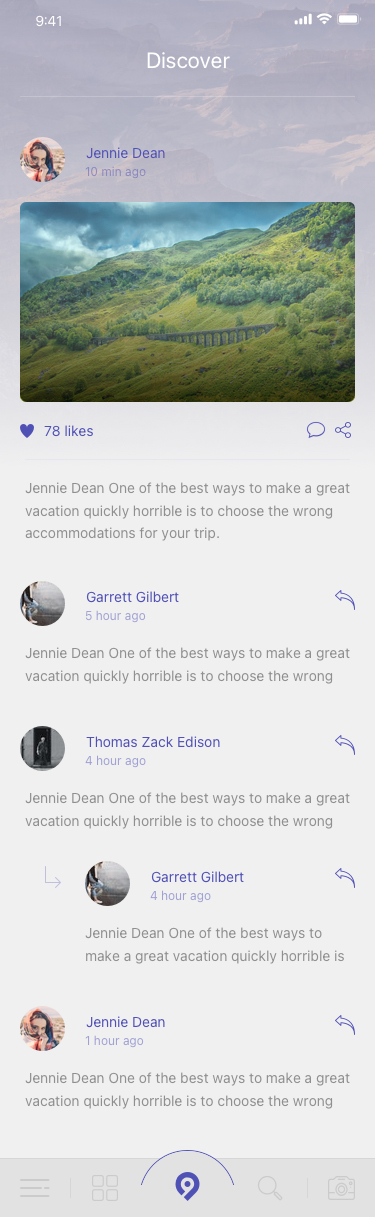
Text in this UI design:
Discover
Jennie Dean
10 min ago
78 likes
Jennie Dean One of the best ways to make a great vacation quickly horrible is to choose the wrong accommodations for your trip.
Garrett Gilbert
5 hour ago
Jennie Dean One of the best ways to make a great vacation quickly horrible is to choose the wrong accommodations for your trip.
Thomas Zack Edison
4 hour ago
Jennie Dean One of the best ways to make a great vacation quickly horrible is to choose the wrong accommodations for your trip.
Jennie Dean
1 hour ago
Jennie Dean One of the best ways to make a great vacation quickly horrible is to choose the wrong accommodations for your trip.
Garrett Gilbert
4 hour ago
Jennie Dean One of the best ways to make a great vacation quickly horrible is to choose the wrong accommodations for your trip.